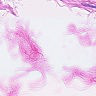
Metastatic tissue present: no